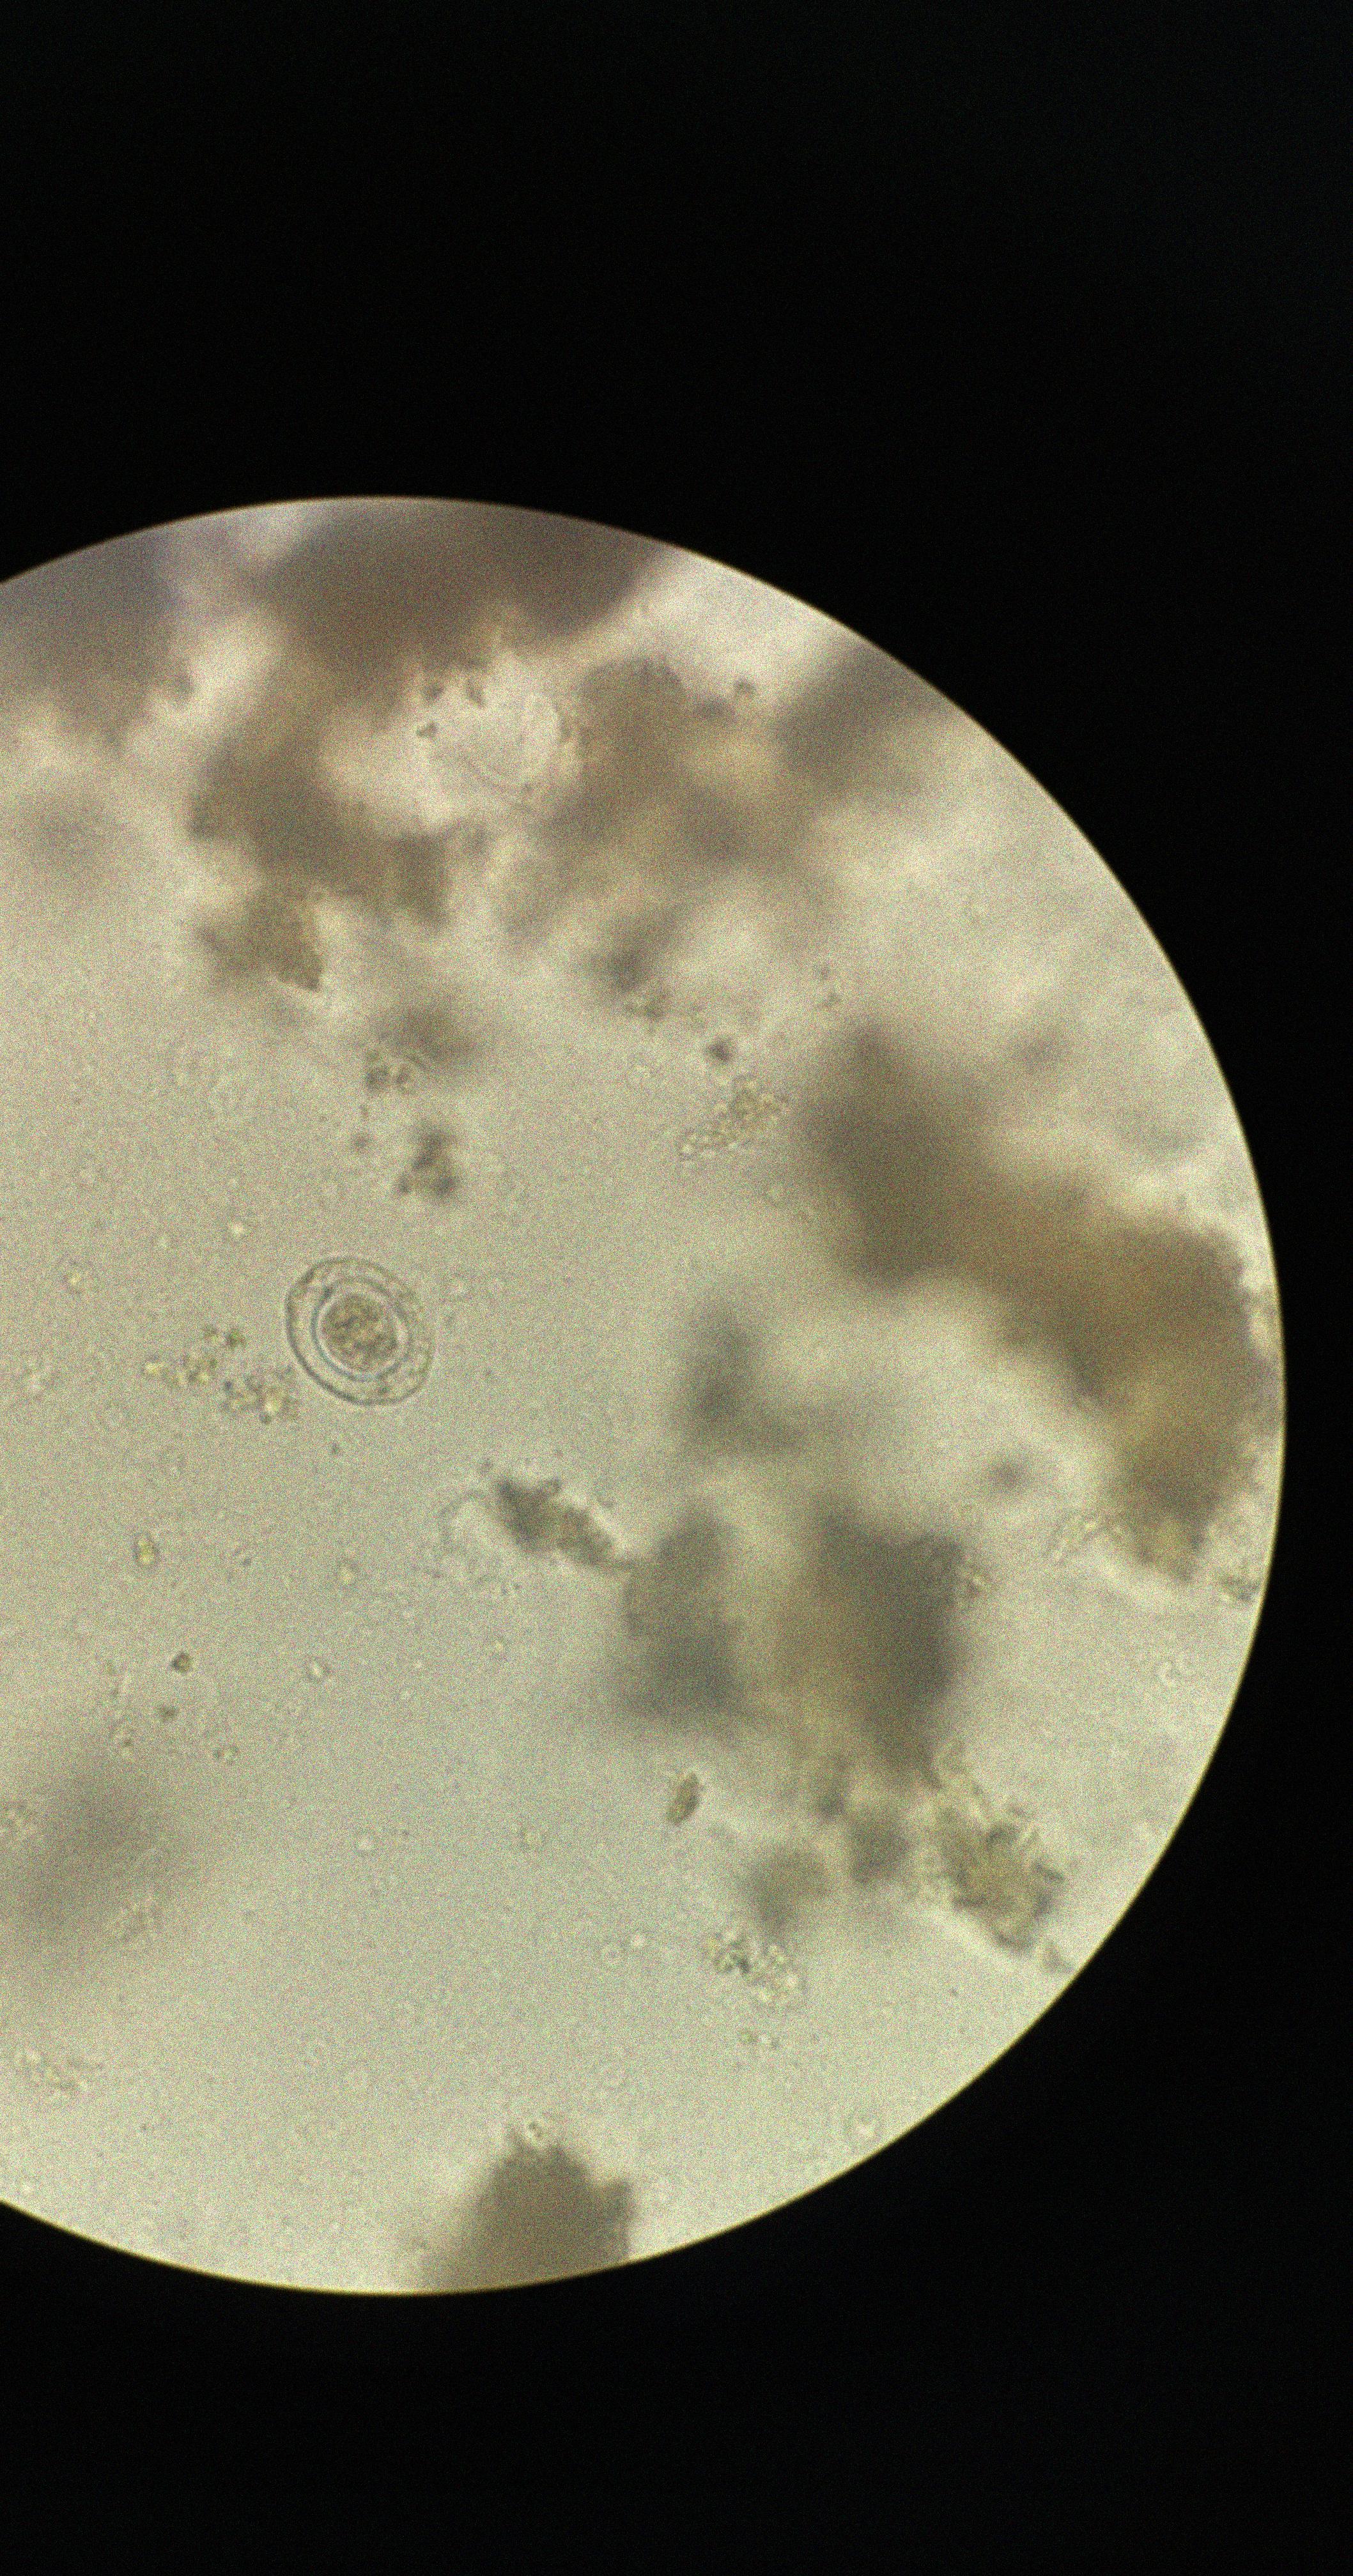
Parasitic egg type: Hymenolepis nana